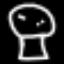
Label: mushroom